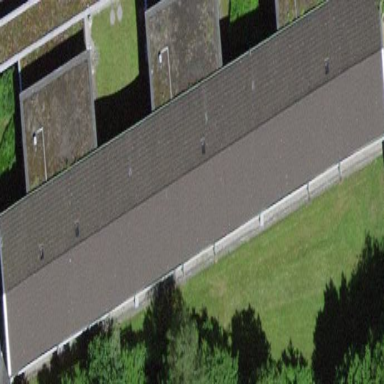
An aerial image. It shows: Building with gabled roof.